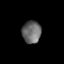
Tissue: lung
Cell type: Others
Senescence score: 0.2181
Nuclear area (px): 415
Mean DAPI intensity: 104.354